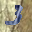
Label: 3